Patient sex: F
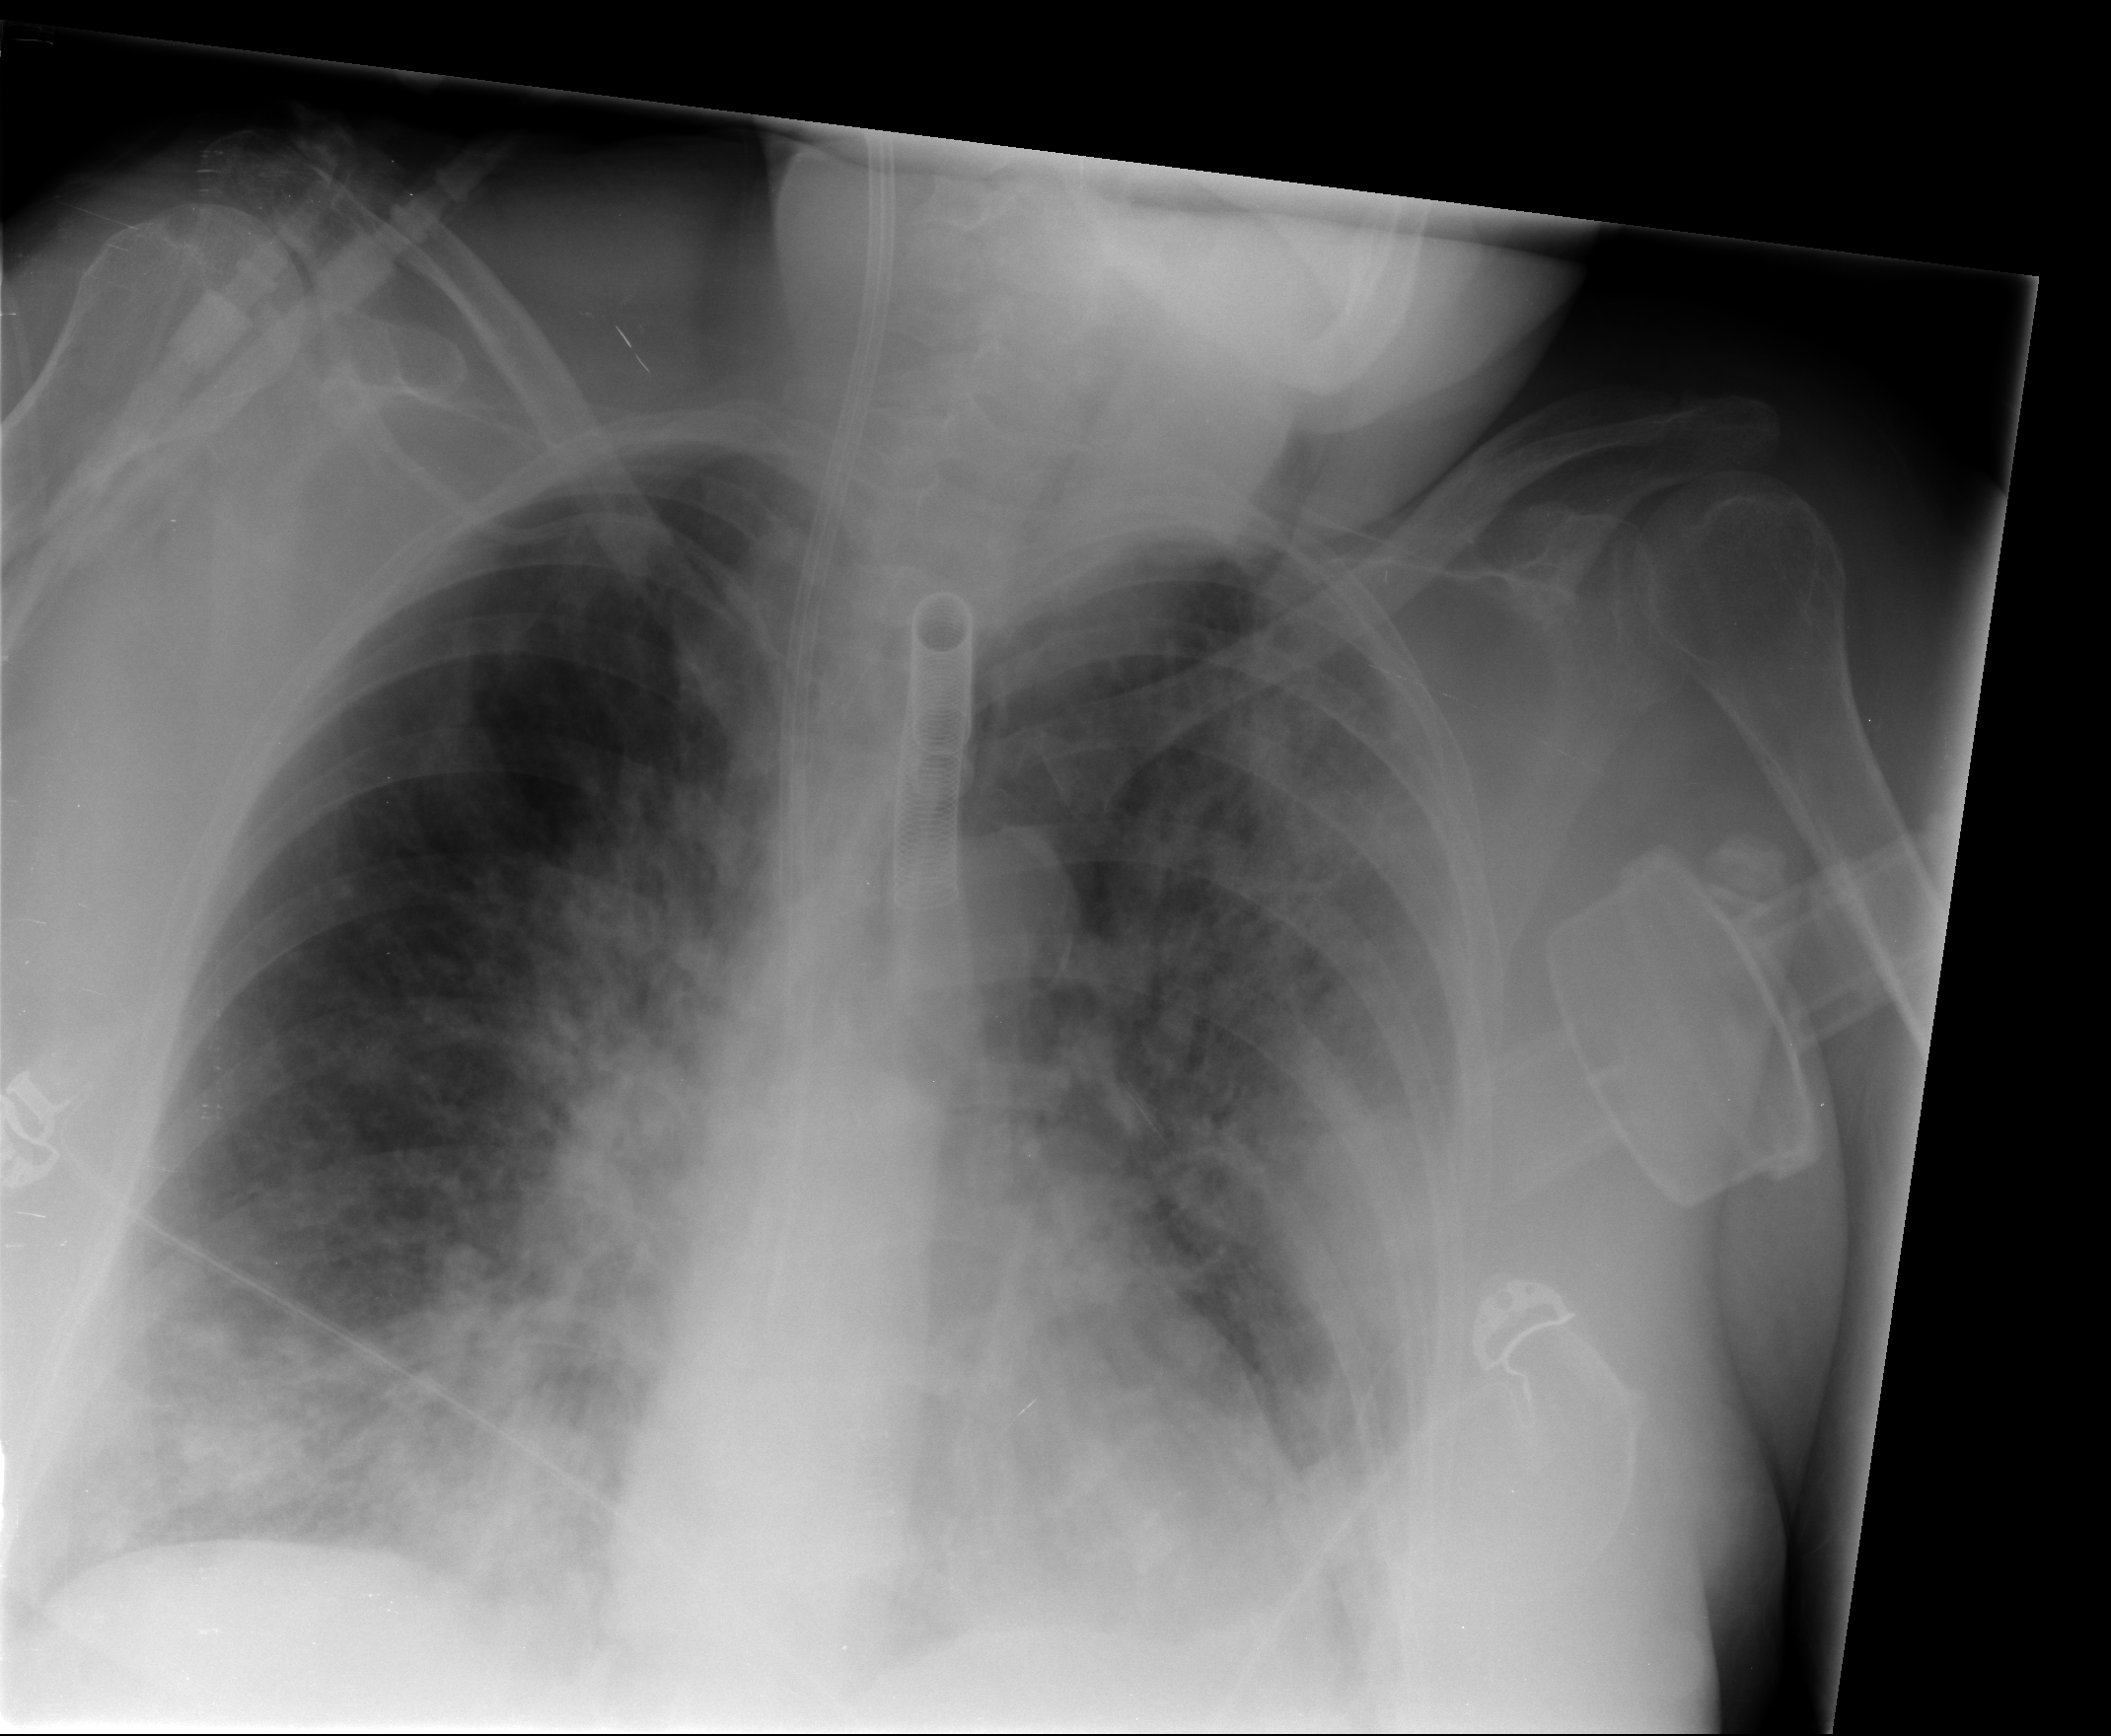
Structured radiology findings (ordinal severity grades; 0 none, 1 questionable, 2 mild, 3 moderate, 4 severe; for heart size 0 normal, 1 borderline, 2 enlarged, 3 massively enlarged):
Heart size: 0
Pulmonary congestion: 1
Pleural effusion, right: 0
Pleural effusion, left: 2
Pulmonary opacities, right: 3
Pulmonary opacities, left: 3
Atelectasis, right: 2
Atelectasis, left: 2